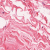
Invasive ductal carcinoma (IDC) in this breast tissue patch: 0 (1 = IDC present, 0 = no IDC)